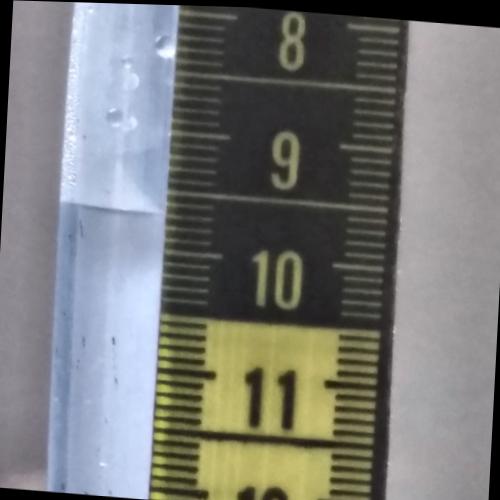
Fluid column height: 9.7 cm